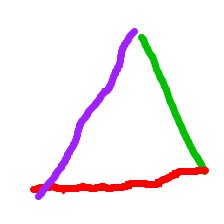
Shape: triangle